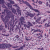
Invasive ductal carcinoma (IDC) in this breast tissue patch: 1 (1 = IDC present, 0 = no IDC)